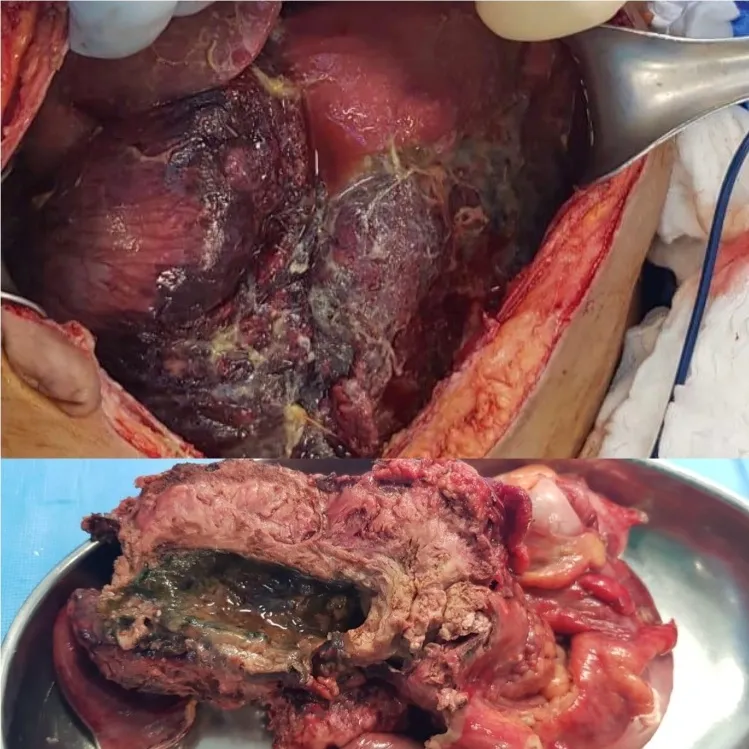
En bloc resected specimen showing transverse colon wall thickening with necrotic debris in the lumen.
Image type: medical_photograph (other_medical_photograph)